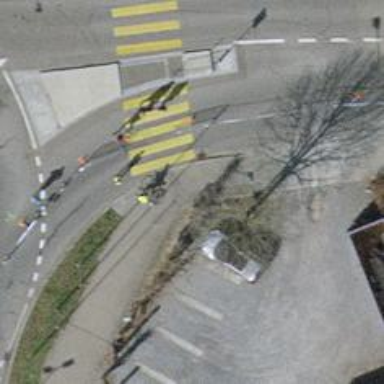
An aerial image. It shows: Kerb barrier.